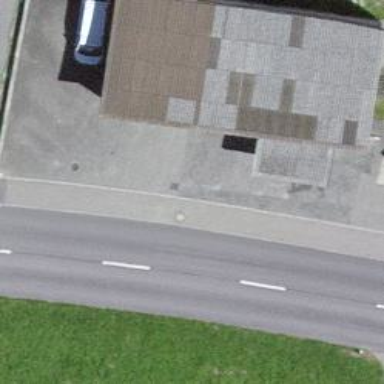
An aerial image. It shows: Fuel station.